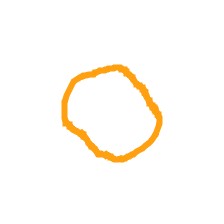
Shape: circle